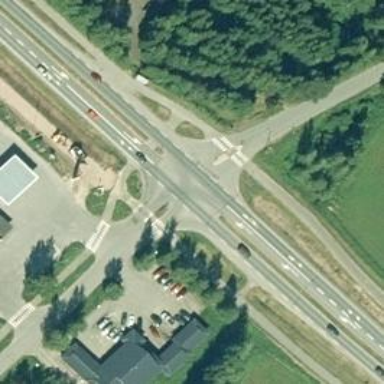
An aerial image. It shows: Asphalt cycleway with zebra crossing that includes crossing island.